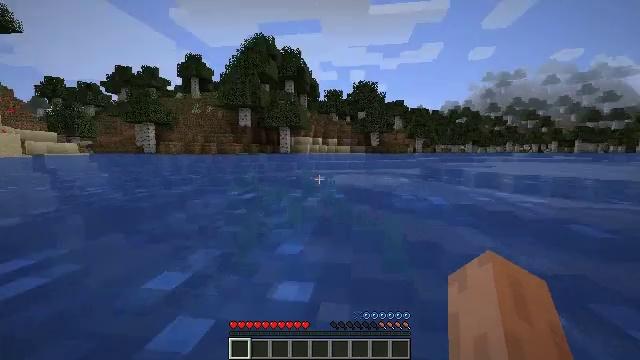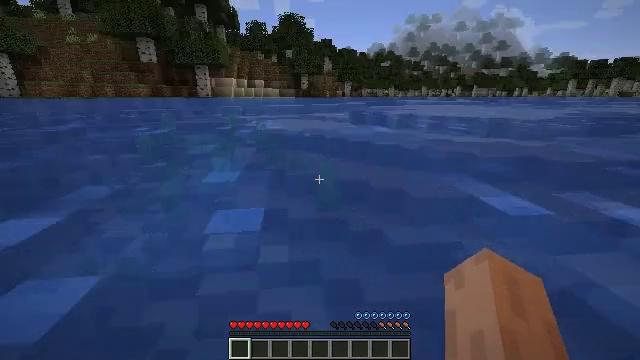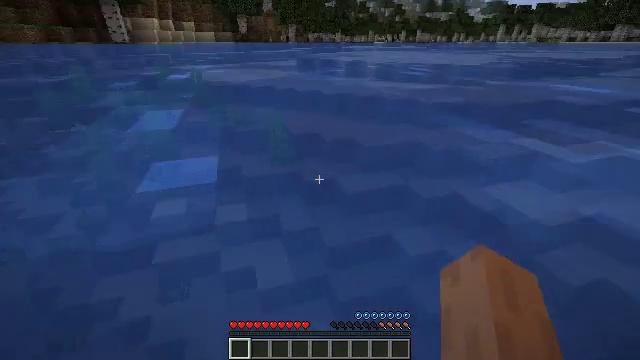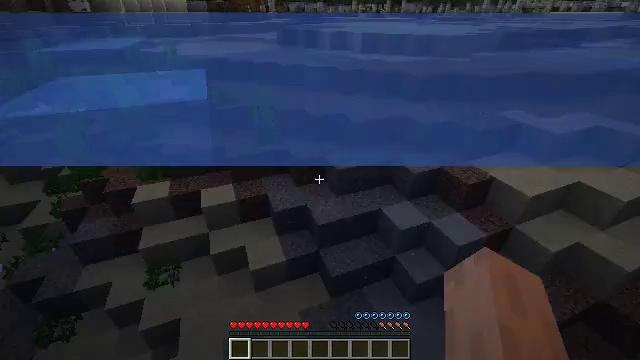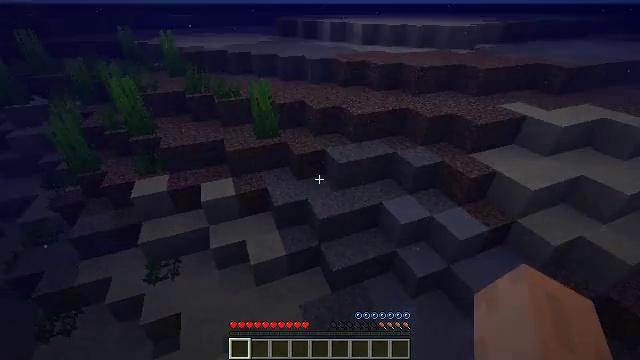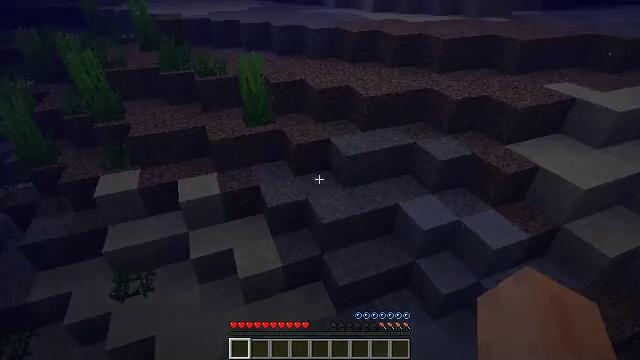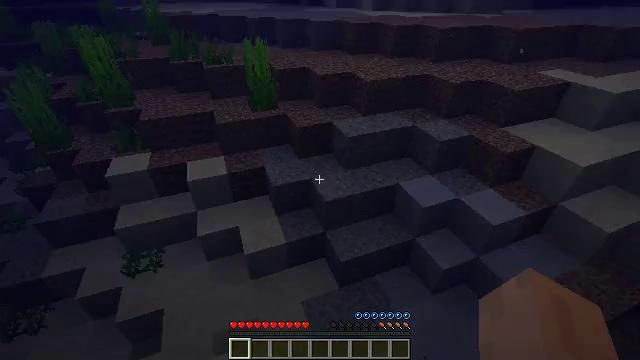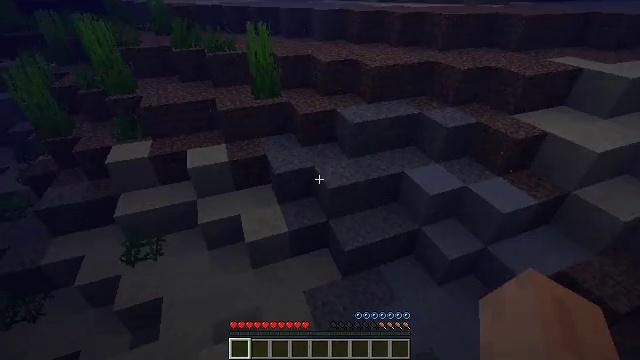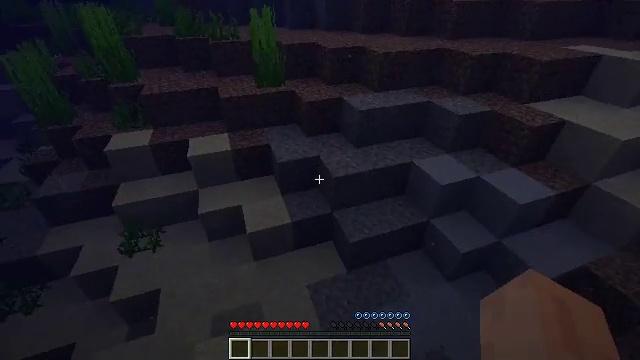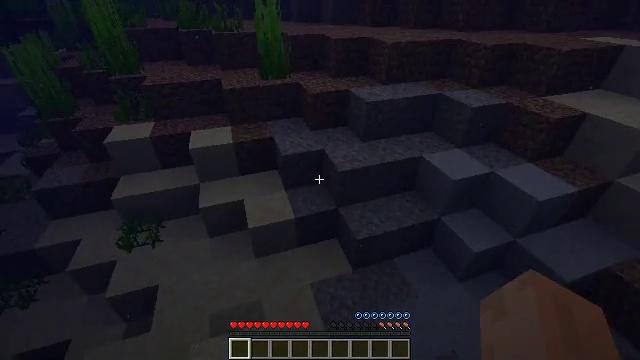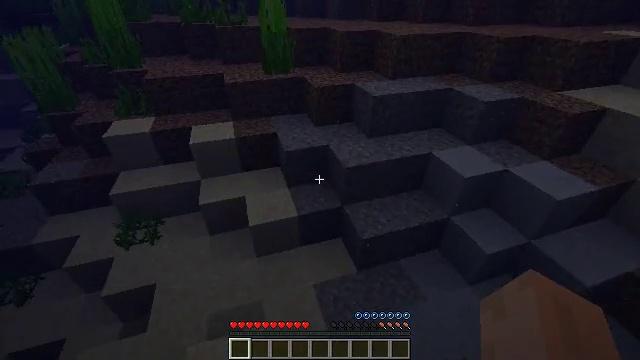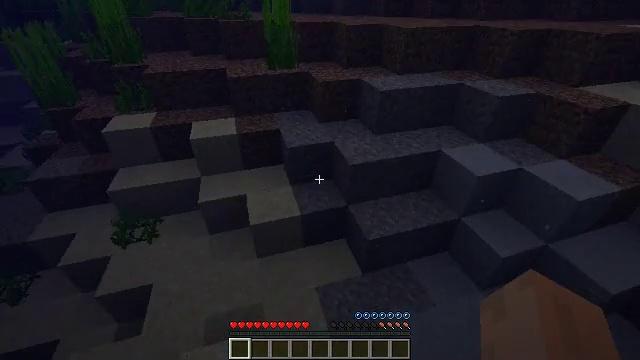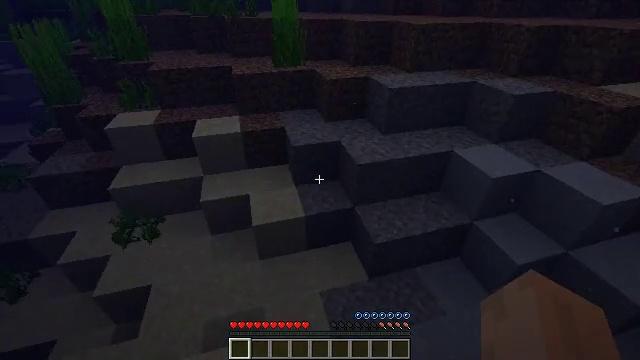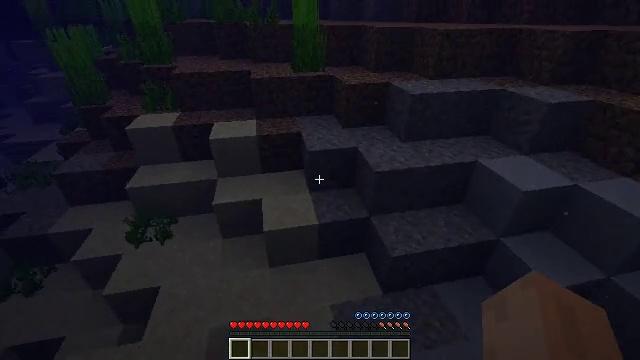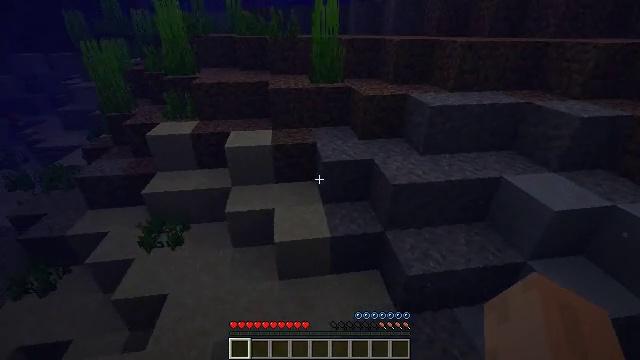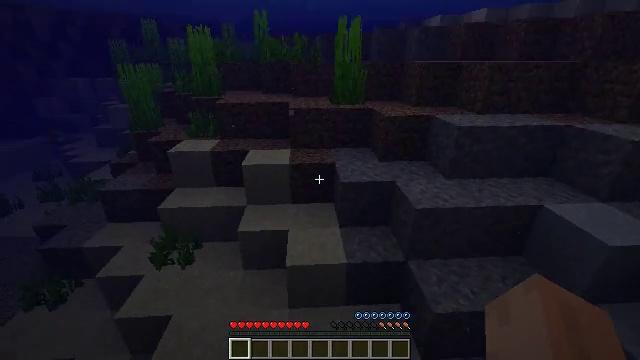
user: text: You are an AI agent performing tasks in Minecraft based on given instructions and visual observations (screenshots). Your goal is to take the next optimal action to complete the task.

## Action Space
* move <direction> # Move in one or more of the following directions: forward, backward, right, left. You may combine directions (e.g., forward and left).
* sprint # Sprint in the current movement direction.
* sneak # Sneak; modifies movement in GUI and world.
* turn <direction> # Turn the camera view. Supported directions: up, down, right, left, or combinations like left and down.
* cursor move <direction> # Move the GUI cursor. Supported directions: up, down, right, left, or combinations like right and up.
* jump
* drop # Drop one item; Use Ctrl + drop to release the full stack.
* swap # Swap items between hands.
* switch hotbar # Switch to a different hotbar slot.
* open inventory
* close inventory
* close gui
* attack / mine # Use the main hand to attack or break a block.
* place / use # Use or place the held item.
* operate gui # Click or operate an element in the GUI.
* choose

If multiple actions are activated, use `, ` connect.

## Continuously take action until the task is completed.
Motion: motion action
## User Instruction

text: Gather the peony by left-clicking.
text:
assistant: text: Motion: move forward, sprint, turn right and down
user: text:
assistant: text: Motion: move forward, sprint, turn right and down
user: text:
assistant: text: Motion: move forward, sprint, turn right and down
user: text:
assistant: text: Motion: move forward, sprint, turn down
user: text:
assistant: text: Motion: move forward, sprint
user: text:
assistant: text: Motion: move forward, sprint
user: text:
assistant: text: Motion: move forward, sprint
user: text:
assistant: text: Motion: move forward, sprint
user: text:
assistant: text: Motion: move forward, sprint, turn left
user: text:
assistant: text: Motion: move forward, sprint
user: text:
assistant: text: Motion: move forward, sprint
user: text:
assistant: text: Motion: move forward, sprint, turn left
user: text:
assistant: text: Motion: move forward, sprint, turn left and up
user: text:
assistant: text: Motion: move forward, sprint, turn left and up
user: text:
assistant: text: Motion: move forward, sprint, turn left and up
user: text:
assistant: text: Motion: move forward, sprint, turn left and up
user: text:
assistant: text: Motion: move forward, sprint, turn left and up
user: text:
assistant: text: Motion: move forward, sprint, turn left and up
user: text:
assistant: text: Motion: move forward, sprint
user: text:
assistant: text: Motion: move forward, sprint
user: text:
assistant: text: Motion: move forward, sprint
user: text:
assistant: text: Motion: move forward, sprint
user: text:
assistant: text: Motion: move forward, sprint
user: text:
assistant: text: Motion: move forward, sprint
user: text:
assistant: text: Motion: move forward, sprint
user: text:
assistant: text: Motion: move forward, sprint, turn left and up
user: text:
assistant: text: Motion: move forward, sprint, turn left and up
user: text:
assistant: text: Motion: move forward, sprint, turn left and up
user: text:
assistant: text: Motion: move forward, sprint, turn left and up
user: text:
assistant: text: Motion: move forward, sprint